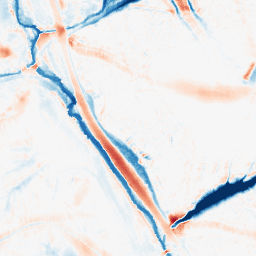
Category: morphological
Decomposition family: morphological_ellipse
Decomposition parameters: operation: average
width: 30
height: 30
Upsampling method: bicubic
Upsampling parameters: scale: 4
Upsampling scale: 4